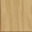
Piece: xx